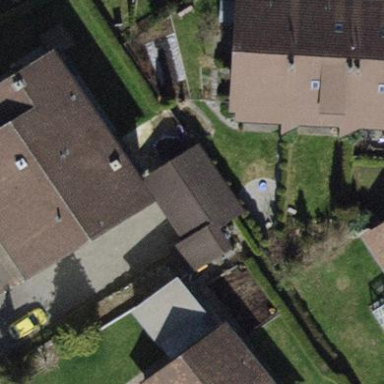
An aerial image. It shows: Garage.